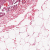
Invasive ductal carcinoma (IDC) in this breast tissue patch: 0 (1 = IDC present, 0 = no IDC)